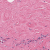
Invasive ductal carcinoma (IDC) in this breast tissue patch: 0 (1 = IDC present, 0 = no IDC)